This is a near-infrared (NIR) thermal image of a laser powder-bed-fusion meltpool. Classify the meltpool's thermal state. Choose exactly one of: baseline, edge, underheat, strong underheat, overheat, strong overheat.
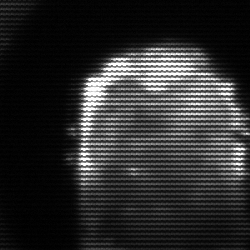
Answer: baseline